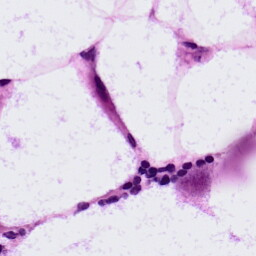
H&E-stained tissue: LymphNode